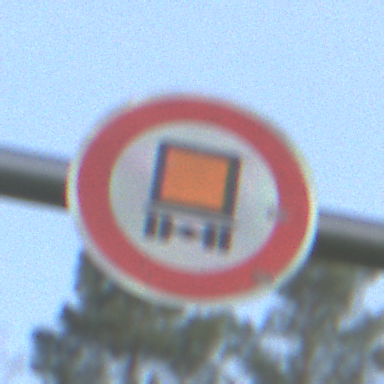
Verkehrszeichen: VerbotKennzeichnungspflichtigeKraftfahrzeugeGefaehrlicheGueter
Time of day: SunriseSunset
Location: Outdoor (Nature)
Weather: PartlyCloudy
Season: NotSpecified
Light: Natural